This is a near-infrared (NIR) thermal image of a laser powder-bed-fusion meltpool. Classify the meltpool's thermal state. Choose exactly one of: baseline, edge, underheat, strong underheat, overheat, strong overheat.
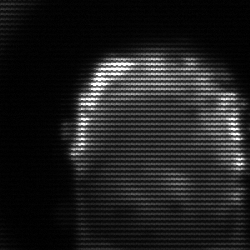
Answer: baseline